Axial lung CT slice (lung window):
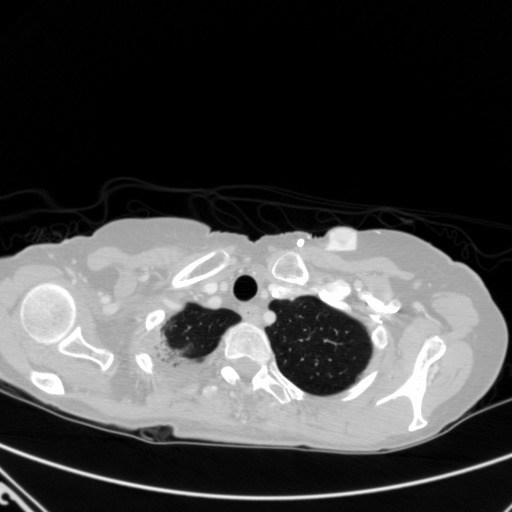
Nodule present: no